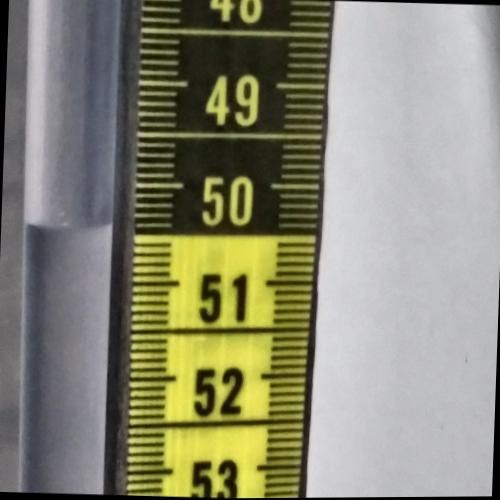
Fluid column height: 50.4 cm